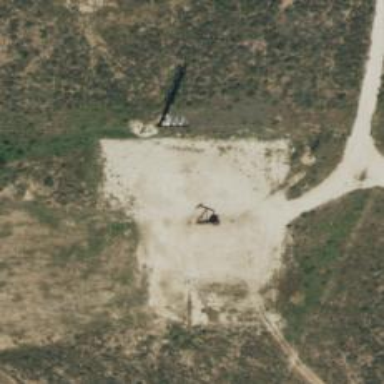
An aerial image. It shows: Petroleum well.